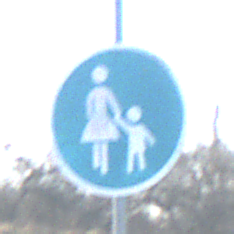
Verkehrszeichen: Gehweg
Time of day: MorningAfternoon
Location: Outdoor (Nature)
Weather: PartlyCloudy
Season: NotSpecified
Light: Natural